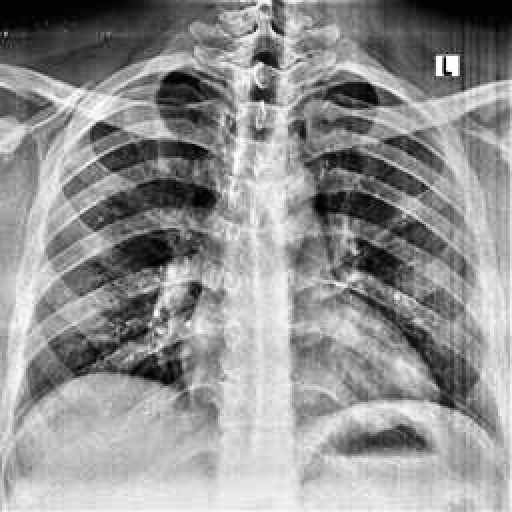
Finding: NORMAL